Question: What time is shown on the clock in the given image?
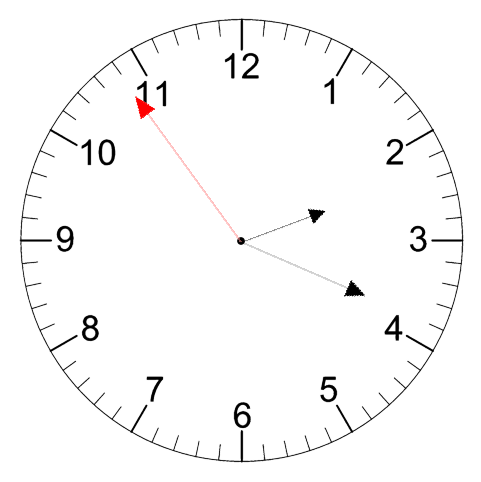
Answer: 02:18:54